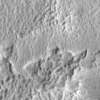
Label: not_dusty